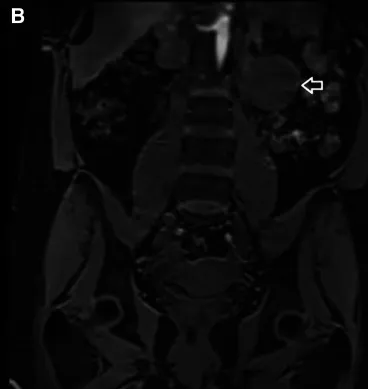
Imaging before the first surgery where both tumors are apparent. MRI, coronal view: white arrow indicating the 4.1 cm retroperitoneal mass located in the left anterior pararenal space, black arrow indicating the tumor located in the right retroperitoneal space.
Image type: radiology (mri)